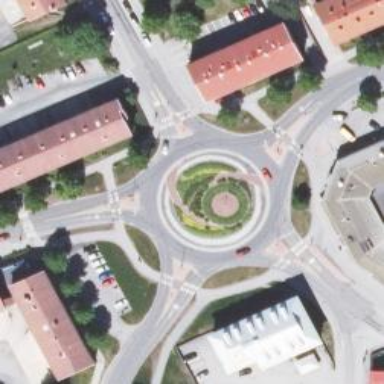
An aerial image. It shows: Tertiary road with asphalt surface leading to roundabout.